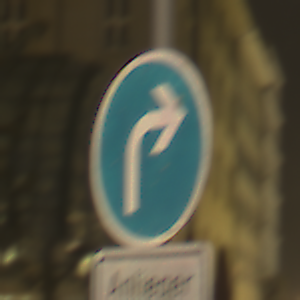
Verkehrszeichen: VorgeschriebeneFahrtrichtungRechts
Zusatzzeichen unten: PersonengruppenFrei1
Umgebung: Outdoor, Urban
Tageszeit: Night
Wetter: Overcast
Licht: Artificial
Jahreszeit: NotSpecified
Kontrast: MediumContrast